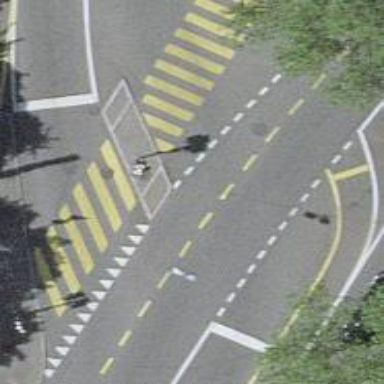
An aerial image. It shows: Asphalt footway with crossing controlled by traffic signals.